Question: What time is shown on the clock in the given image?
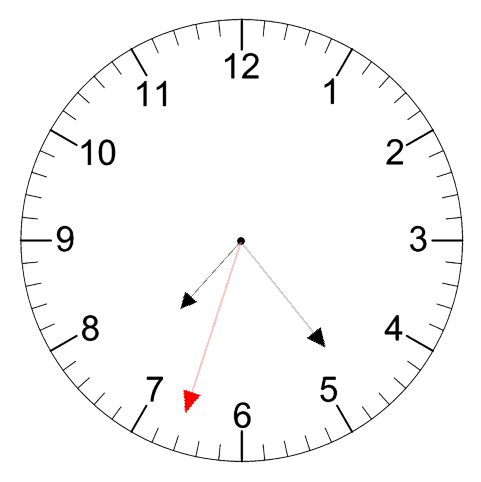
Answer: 07:23:33